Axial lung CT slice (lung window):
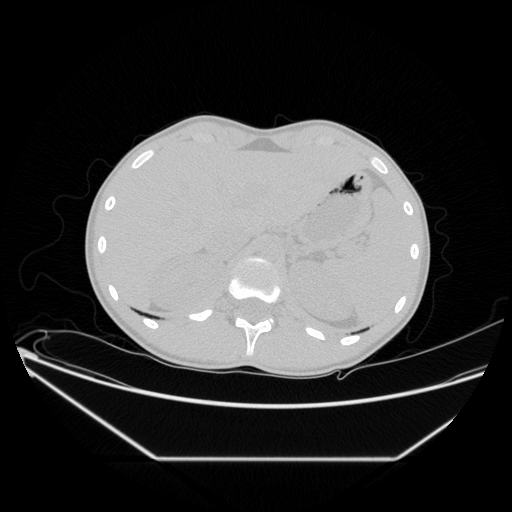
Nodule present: no